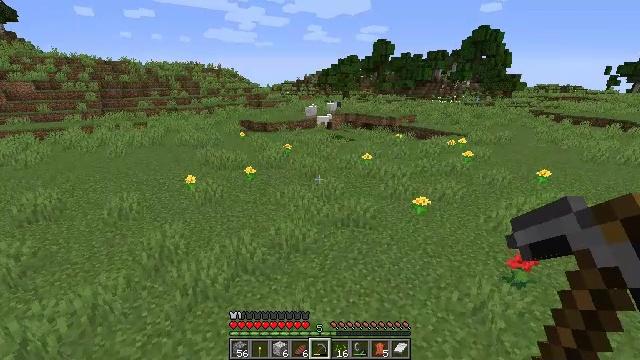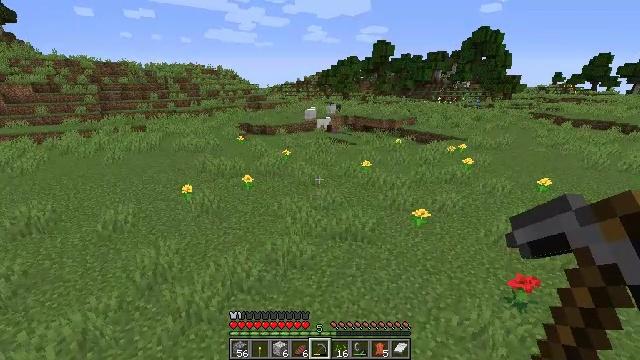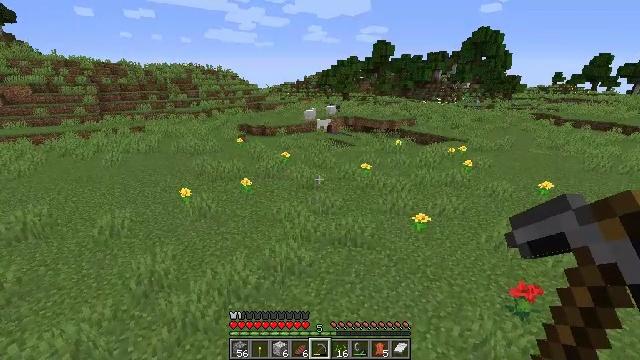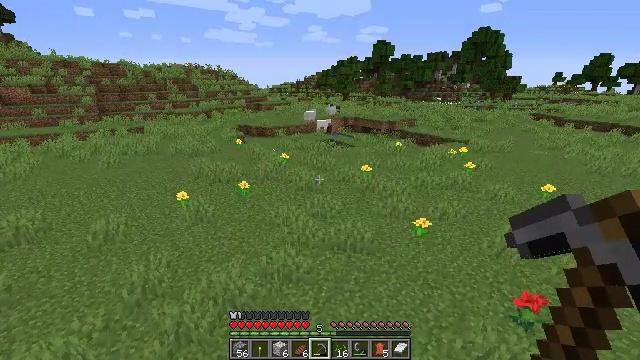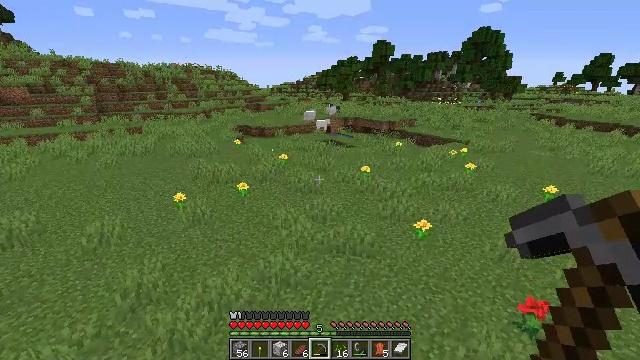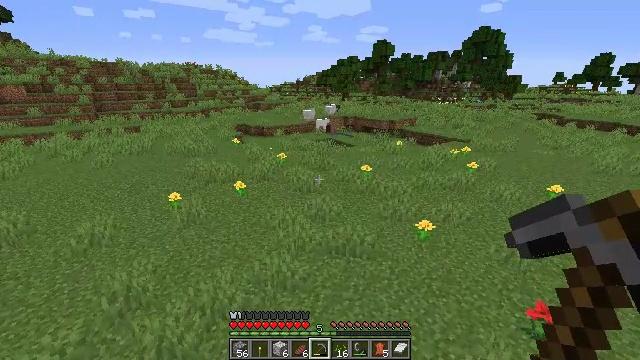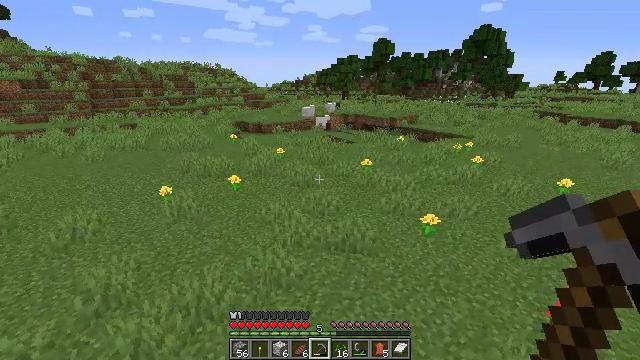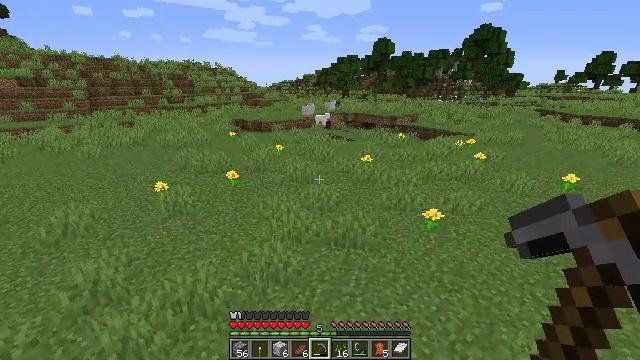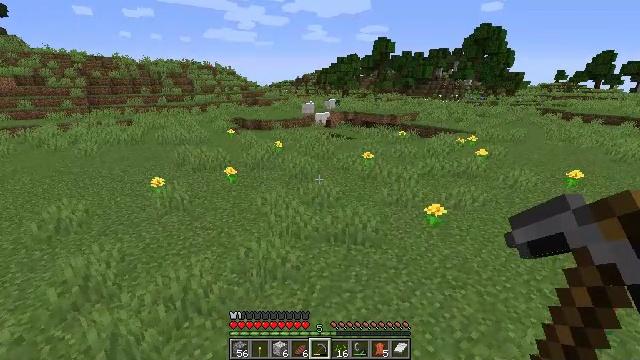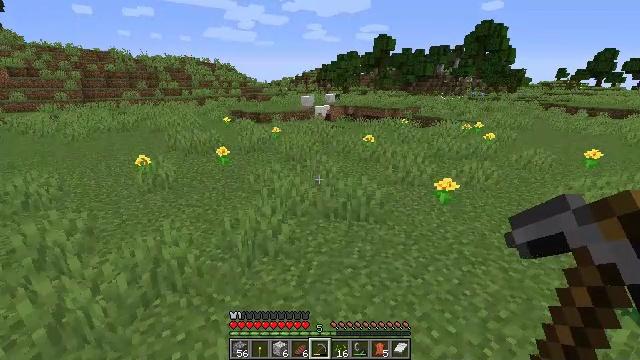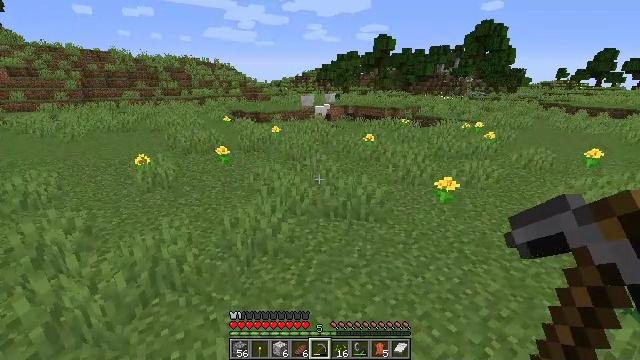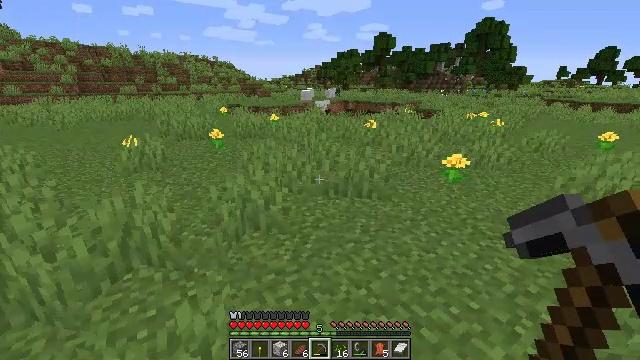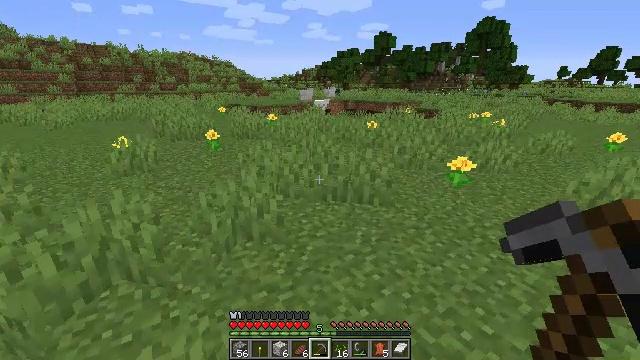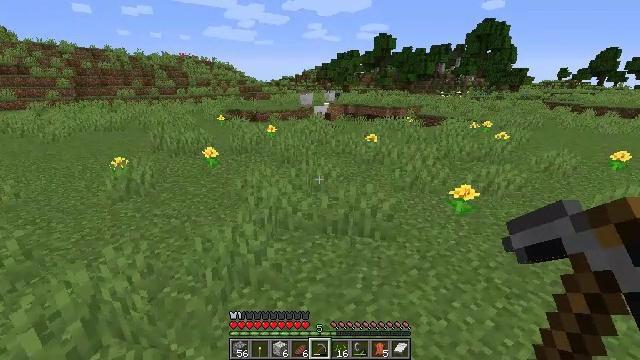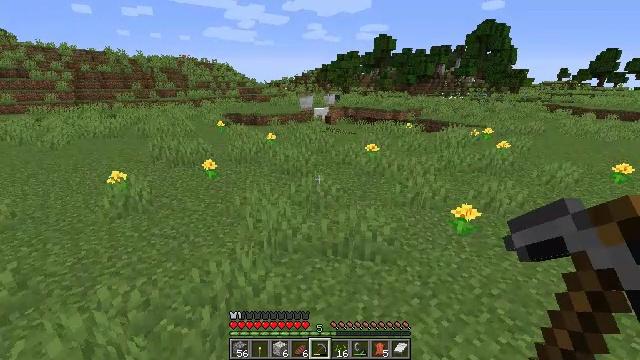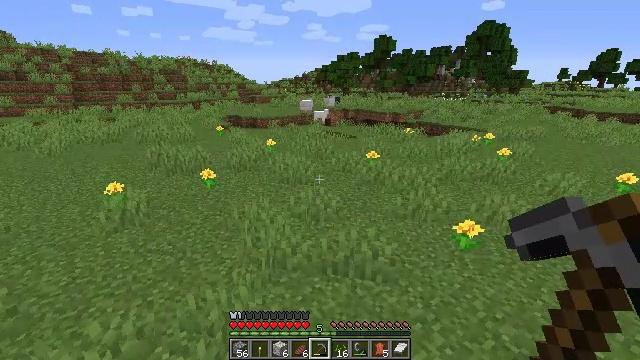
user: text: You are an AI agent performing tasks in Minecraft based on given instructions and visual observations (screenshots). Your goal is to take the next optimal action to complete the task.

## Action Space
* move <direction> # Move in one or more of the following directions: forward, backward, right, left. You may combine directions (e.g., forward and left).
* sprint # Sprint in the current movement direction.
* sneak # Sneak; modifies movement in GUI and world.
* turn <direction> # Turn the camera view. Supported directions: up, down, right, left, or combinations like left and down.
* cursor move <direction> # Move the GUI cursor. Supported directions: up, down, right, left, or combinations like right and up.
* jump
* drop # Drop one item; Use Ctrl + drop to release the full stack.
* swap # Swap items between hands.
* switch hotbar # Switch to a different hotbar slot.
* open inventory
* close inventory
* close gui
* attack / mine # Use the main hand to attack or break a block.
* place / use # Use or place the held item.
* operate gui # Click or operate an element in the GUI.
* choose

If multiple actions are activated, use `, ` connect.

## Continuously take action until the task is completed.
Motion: motion action
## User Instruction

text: Mine the birch log from the tree.
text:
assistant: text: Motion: move forward, jump
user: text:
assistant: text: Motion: move forward, jump
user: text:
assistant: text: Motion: move forward, jump
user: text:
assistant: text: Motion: move forward, jump
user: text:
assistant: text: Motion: move forward, jump
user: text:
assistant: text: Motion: move forward, jump
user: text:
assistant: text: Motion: move forward, jump
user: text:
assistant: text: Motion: move forward, jump
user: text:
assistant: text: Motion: move forward, jump
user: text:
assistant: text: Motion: move forward, jump
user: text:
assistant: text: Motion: move forward, jump
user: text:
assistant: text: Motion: move forward, jump
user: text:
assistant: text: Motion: move forward, jump
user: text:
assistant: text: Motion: move forward, jump
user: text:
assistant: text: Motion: move forward, jump
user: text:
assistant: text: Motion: move forward, jump
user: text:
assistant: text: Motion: move forward, jump
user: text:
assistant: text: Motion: move forward, jump
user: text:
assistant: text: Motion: move forward, turn right, jump
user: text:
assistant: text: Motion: move forward, turn right and down, jump
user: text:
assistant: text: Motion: move forward, turn right, jump
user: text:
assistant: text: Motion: move forward, jump
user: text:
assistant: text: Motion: move forward, jump
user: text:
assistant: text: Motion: move forward, jump
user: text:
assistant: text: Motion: move forward, jump
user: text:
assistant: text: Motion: move forward, jump
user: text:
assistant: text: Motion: move forward, jump
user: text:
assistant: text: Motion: move forward, jump
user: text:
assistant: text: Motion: move forward, jump
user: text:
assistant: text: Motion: move forward, jump